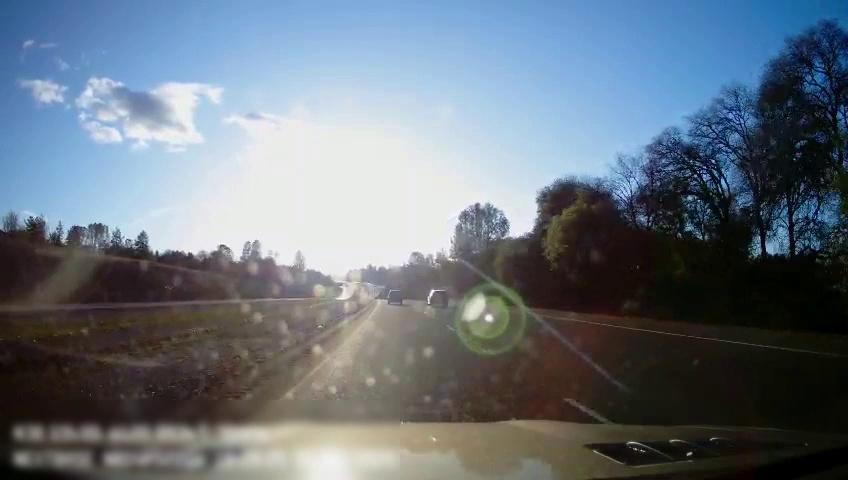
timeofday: Day
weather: Sunny
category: Drivable Space
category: Drivable Space
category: Vehicles | SUV
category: Vehicles | Car
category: Lanes | Current Lane
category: Lanes | Current Lane
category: Lanes | Alternate Lane